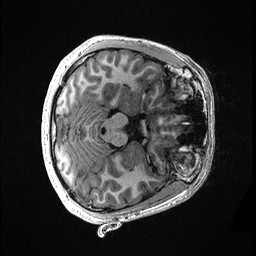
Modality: T1w
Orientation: axial
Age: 22
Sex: male
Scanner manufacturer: ge
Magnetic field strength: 3 T
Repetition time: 0.00668 s
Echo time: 0.00294 s